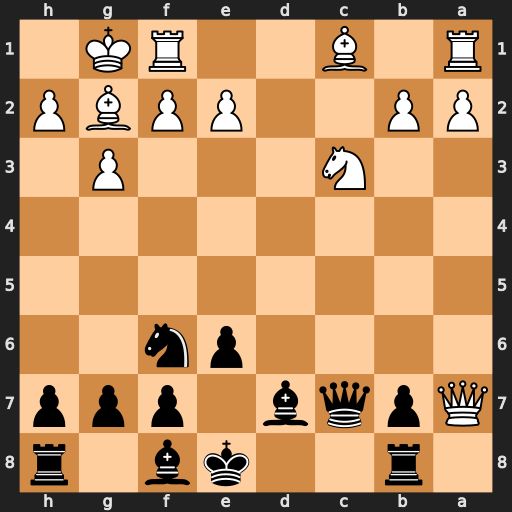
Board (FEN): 1r2kb1r/Qpqb1ppp/4pn2/8/8/2N3P1/PP2PPBP/R1B2RK1
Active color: b
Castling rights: k
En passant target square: -
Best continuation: Bc5 Qxb8+ Qxb8